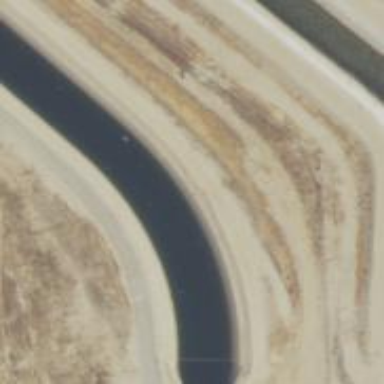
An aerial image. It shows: Canal.